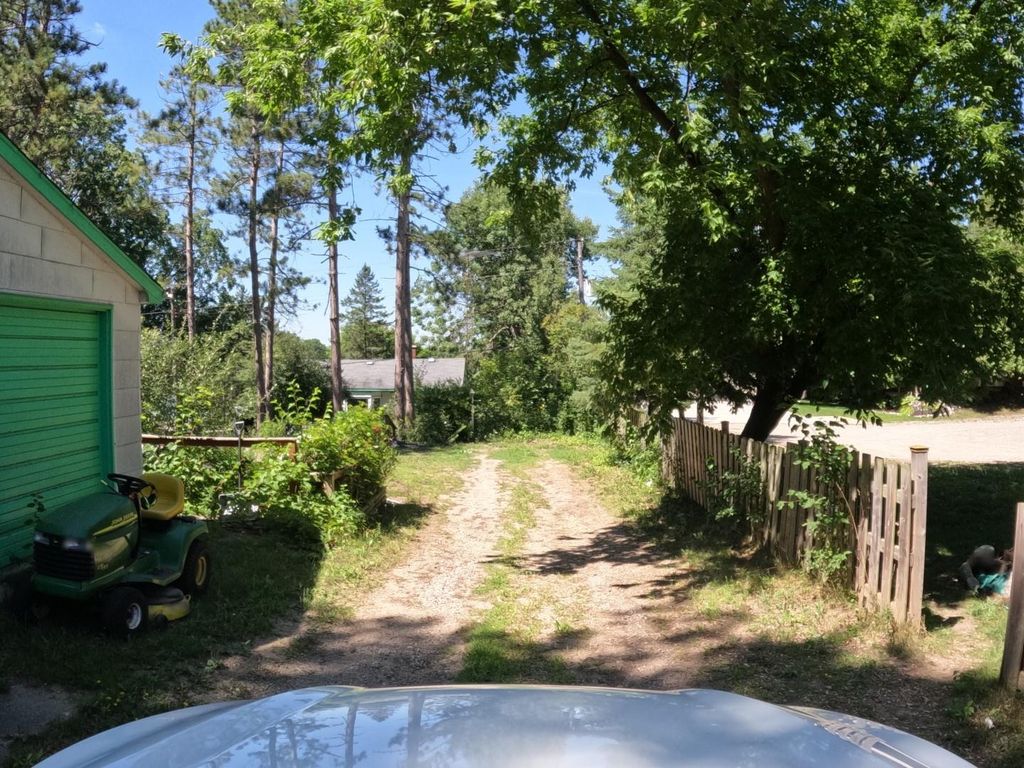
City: kitchener-waterloo